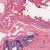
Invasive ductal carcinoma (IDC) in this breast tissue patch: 0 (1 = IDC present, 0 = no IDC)